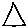
Label: triangle